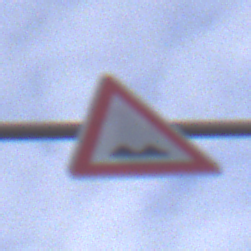
Verkehrszeichen: UnebeneFahrbahn
Umgebung: Outdoor, Urban
Tageszeit: MorningAfternoon
Wetter: PartlyCloudy
Licht: Natural
Jahreszeit: NotSpecified
Kontrast: MediumContrast